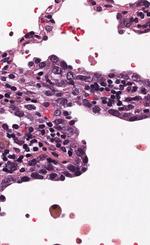
Tumor epithelial tissue: yes
Tumor-associated stroma tissue: yes
Normal tissue: no